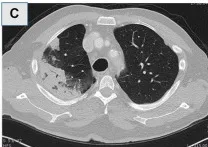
(B-D) Computerized tomography (CT) in coronal and axial reconstruction demonstrated compression of the upper right bronchus and post-stenotic pneumonia of right upper lobe resembling lung cancer.
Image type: radiology (ct)